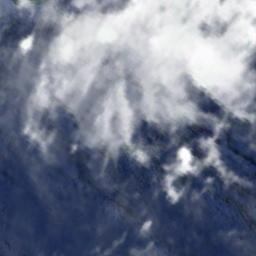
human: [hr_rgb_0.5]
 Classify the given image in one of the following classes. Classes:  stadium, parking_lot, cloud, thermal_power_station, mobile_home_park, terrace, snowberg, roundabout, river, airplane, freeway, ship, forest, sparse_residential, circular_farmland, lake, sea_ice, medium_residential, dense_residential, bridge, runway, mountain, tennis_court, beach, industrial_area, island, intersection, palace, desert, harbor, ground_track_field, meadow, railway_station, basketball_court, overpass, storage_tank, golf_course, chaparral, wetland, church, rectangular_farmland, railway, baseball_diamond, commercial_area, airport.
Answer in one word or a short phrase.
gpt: cloud